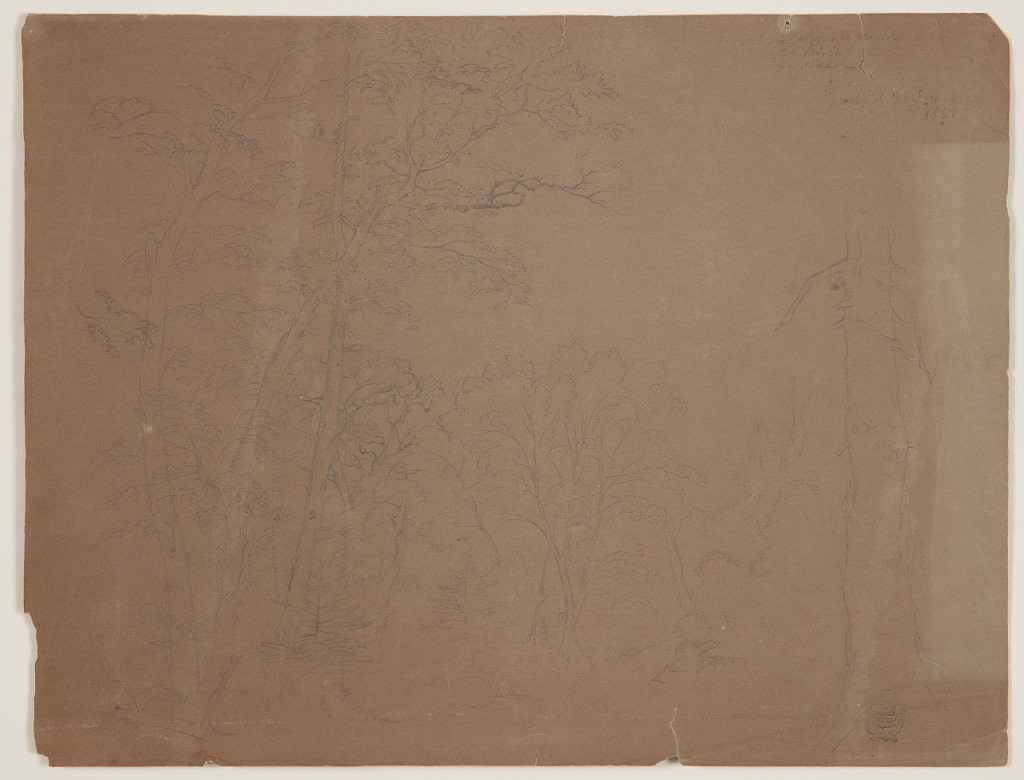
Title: Trees, Grand Manan Island, Canada
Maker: Frederic Edwin Church, American, 1826–1900
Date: August–September 1851
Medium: Graphite on light brown wove paper; verso: graphite
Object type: Drawing
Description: Landscape sketch showing a view of a group of trees in the woods of Grand Manan Island in Canada. In the foreground at left, two birch trees and one beech are grouped together with a dead spruce tree. The trunk of another tall tree is included at right. Open space extends into the middle distance at center, where another birch tree is visible. Other trees and dense foliage are loosely rendered around it.

Verso: Loosely rendered landscape sketch of a coastal mountain or cliff on Grand Manan Island in Canada. At center, the pyramidal, ridged form of the mountain dominates the composition with other rugged cliffs extend into the distance at right. In the middle distance at lower center, a diminutive sailboat is dwarfed by the mountain as it sails past the craggy natural feature.